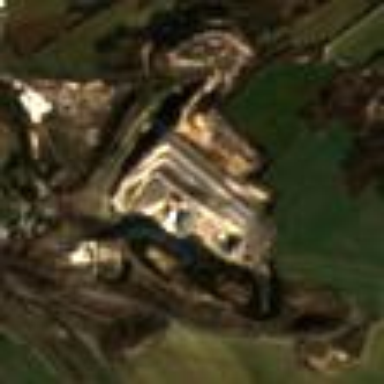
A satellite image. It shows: Quarry area.